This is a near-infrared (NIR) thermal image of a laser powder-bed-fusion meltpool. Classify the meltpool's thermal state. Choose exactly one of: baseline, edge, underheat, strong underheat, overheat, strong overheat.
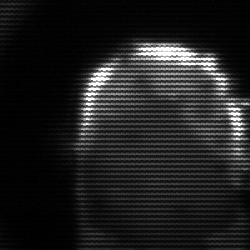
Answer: baseline